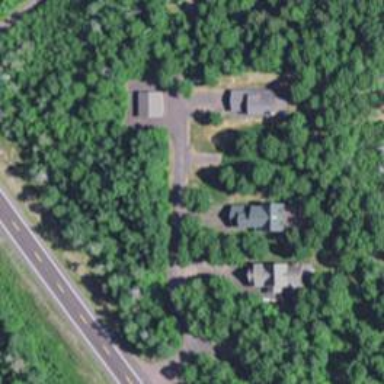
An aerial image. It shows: Driveway.